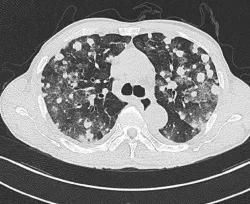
Chest computed tomography demonstrated cardiac mass of Case1. Coronal planes. Showed remarkable extensive pulmonary lesions.
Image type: radiology (ct)